Interaction volume radius: 10 \u00c5
Interaction volume height: 10 \u00c5
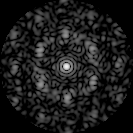
Disorder parameter: 0.704